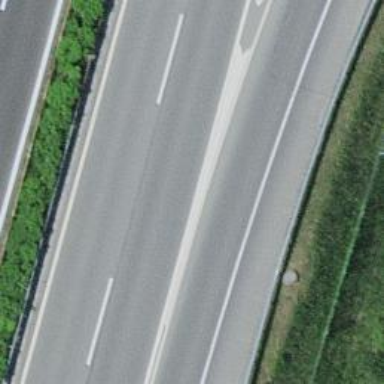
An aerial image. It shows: Asphalt motorway.